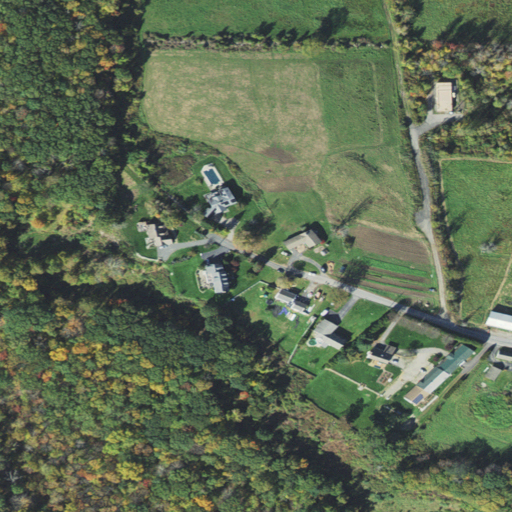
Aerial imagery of mountain in Massachusetts named Potter Hill containing deciduous forest, pasture, open development, low intensity development, mixed forest, grassland, medium intensity development, shrub, woody wetlands, and high intensity development